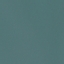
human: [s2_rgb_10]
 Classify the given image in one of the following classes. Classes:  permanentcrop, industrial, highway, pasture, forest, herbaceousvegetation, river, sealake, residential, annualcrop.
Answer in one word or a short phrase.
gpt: SeaLake